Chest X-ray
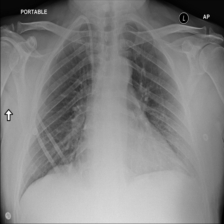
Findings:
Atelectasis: negative
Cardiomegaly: negative
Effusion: negative
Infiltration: negative
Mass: negative
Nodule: negative
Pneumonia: negative
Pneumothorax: negative
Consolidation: negative
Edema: negative
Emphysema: negative
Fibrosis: negative
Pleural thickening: negative
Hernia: negative